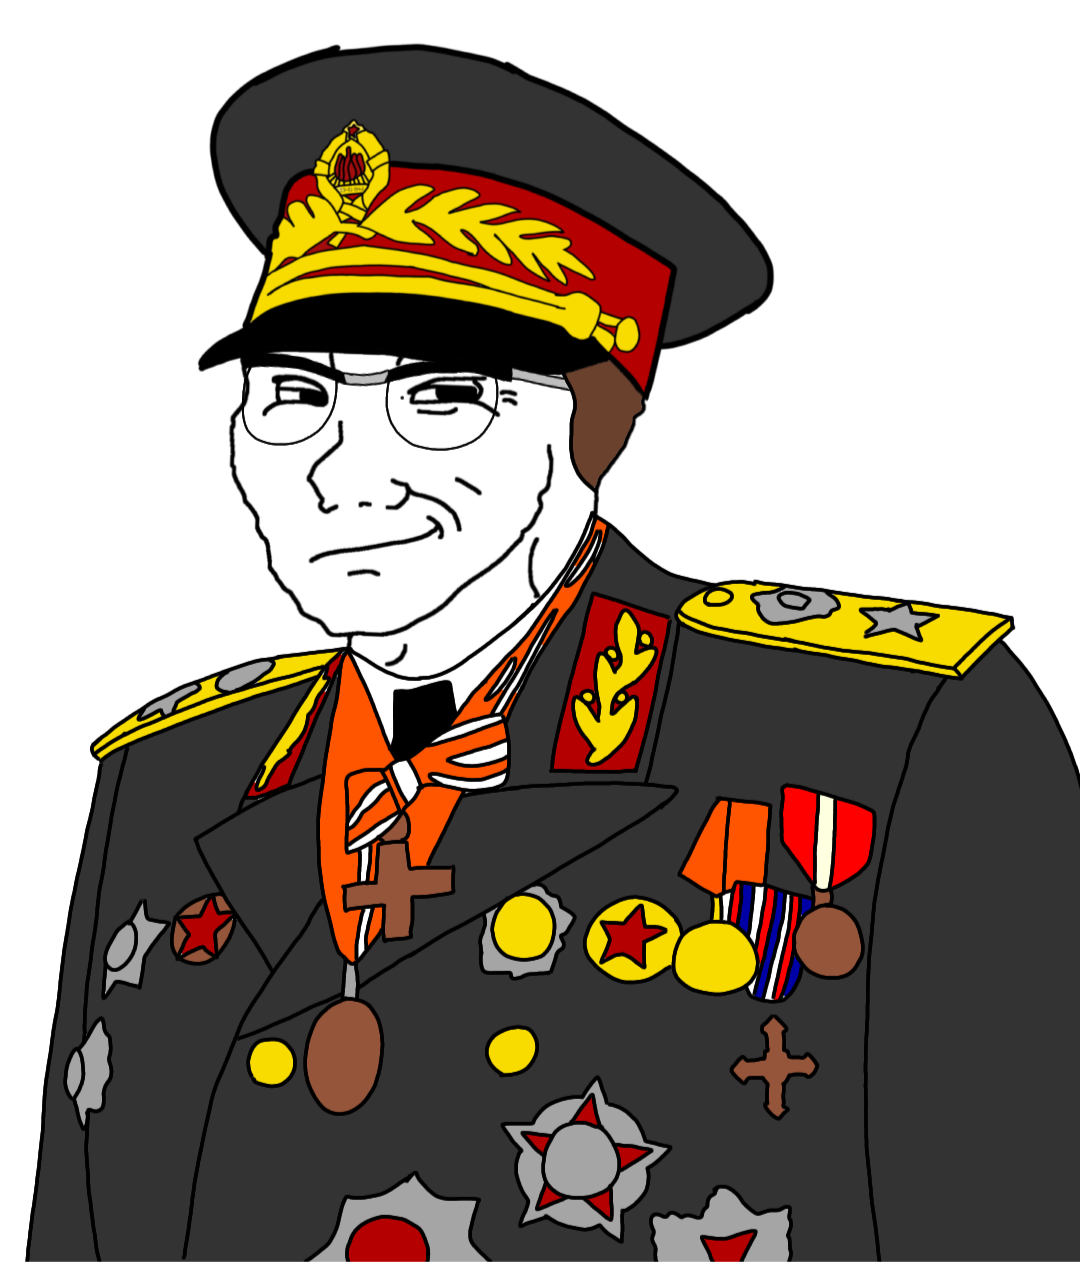
Label: 5_Smugjak